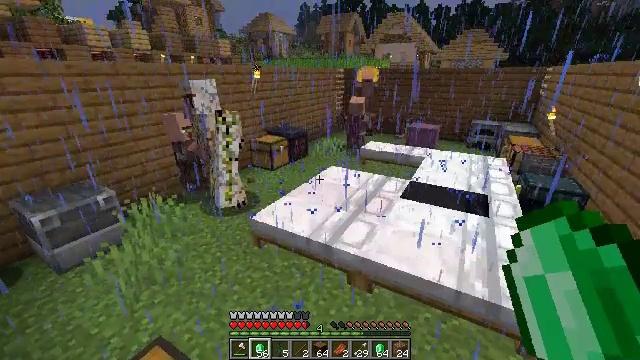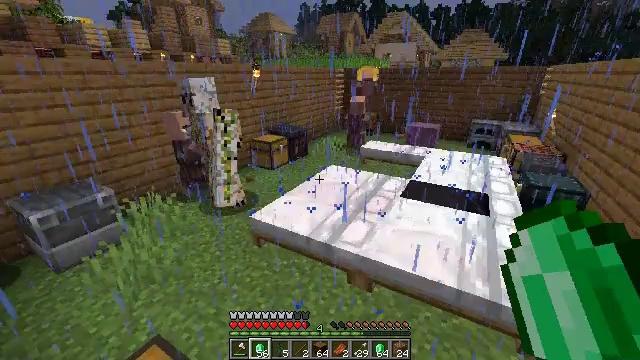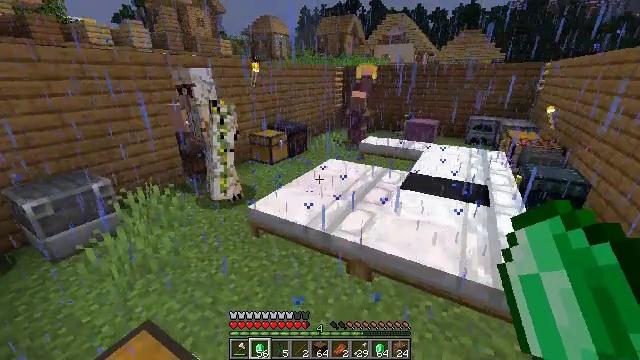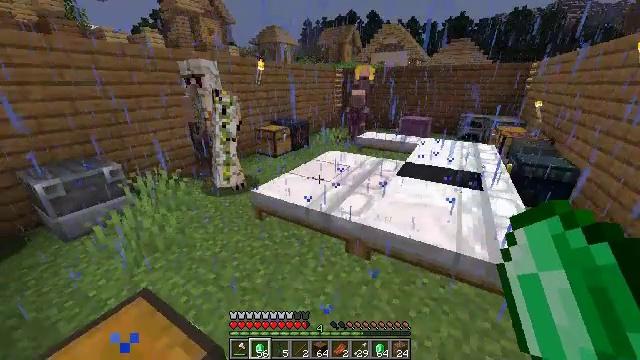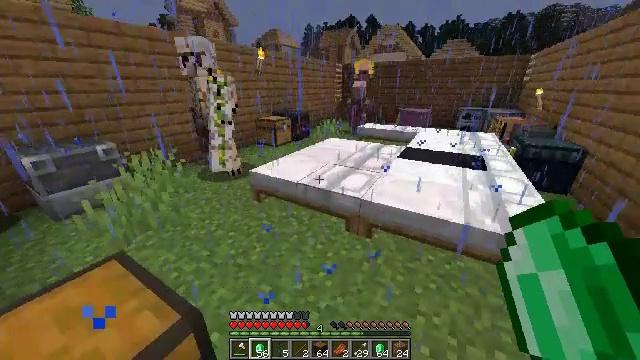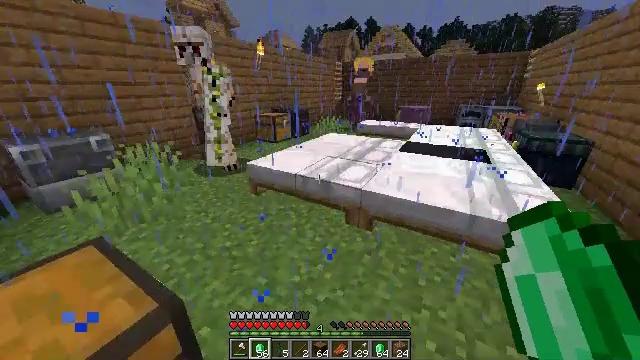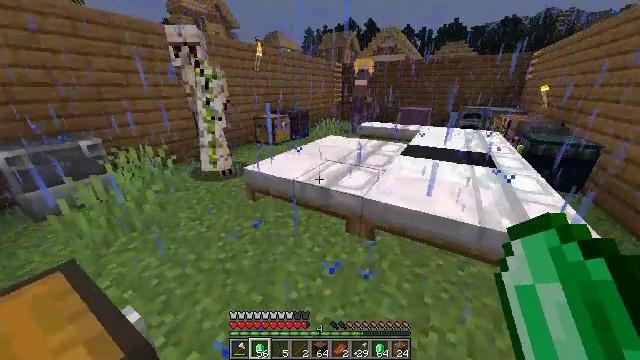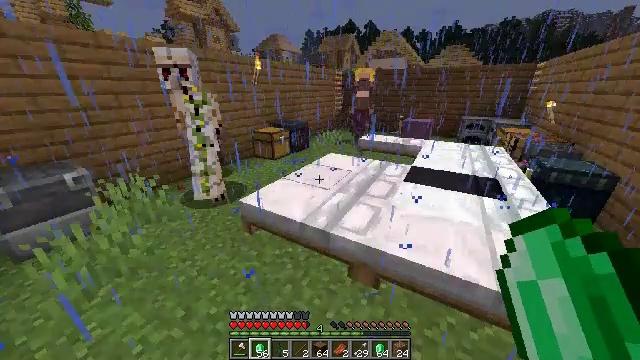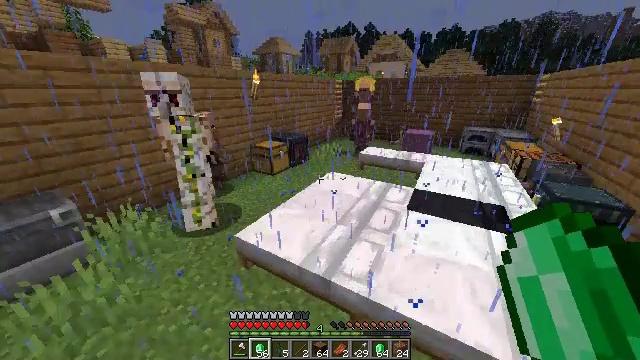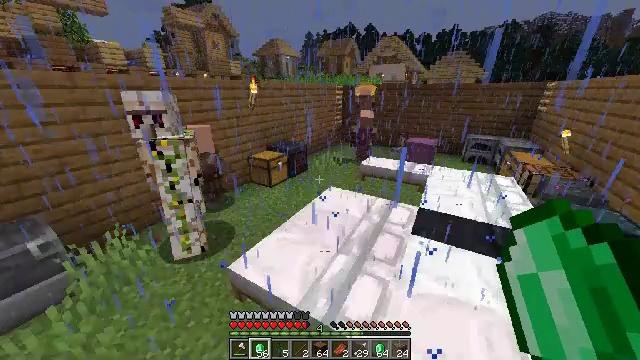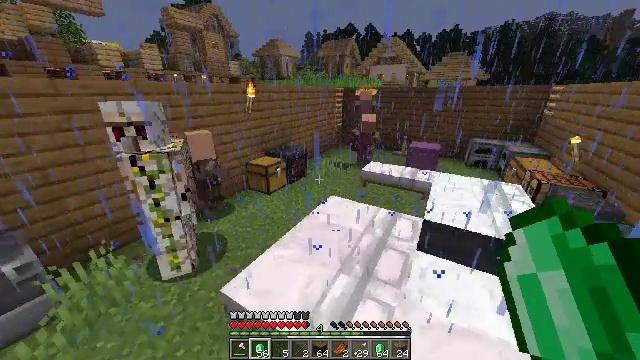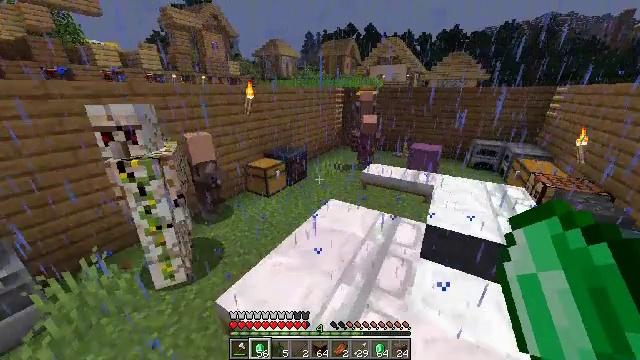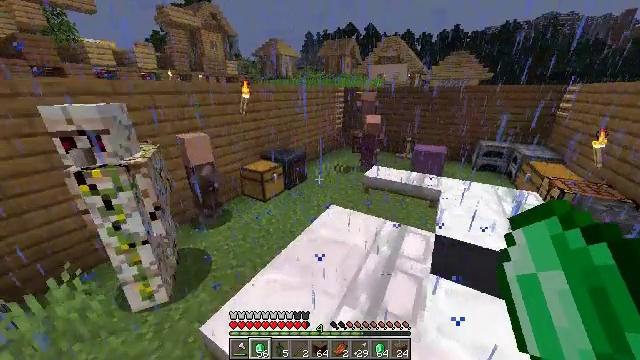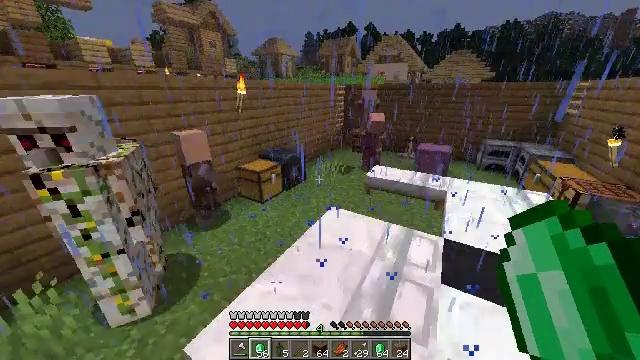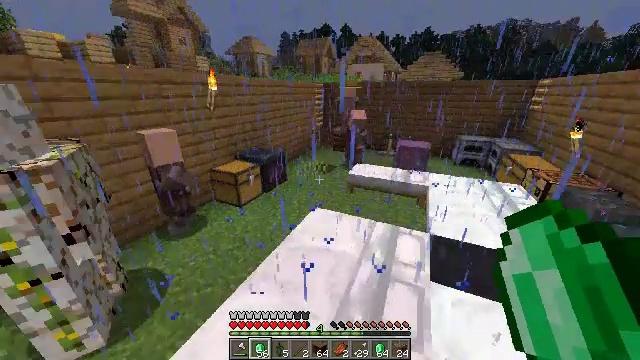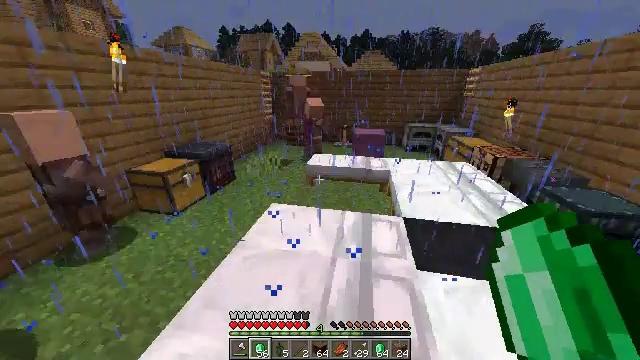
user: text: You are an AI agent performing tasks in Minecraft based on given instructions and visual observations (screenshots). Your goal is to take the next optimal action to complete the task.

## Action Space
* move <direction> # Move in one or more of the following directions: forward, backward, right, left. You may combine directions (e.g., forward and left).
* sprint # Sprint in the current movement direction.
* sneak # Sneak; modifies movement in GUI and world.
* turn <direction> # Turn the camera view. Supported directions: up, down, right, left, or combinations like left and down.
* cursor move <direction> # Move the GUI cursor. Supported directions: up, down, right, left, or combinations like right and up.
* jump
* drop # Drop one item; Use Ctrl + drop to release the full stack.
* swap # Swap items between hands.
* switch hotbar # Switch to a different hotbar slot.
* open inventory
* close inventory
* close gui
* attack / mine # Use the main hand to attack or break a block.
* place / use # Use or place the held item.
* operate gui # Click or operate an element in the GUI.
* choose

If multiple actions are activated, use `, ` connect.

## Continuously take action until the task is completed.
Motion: motion action
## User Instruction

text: Acquire an ender pearl.
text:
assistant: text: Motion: move forward, sprint, jump
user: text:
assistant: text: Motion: move forward, sprint, jump
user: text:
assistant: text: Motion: move forward, sprint, jump
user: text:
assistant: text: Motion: move forward, sprint, jump
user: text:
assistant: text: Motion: move forward, sprint, jump
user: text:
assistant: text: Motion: move forward, sprint, jump
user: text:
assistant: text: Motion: move forward, sprint, jump
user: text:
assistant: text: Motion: move forward, sprint, jump
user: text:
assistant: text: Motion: move forward, sprint, jump
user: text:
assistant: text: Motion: move forward, sprint, jump
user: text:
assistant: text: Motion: move forward, sprint, jump
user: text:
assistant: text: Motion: move forward, sprint, jump
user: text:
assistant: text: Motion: move forward, sprint, jump
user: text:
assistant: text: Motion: move forward, sprint, turn right, jump
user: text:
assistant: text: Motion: move forward, sprint, turn right, jump
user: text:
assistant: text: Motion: move forward, sprint, turn right, jump
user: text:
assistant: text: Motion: move forward, sprint, jump
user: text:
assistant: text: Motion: move forward, sprint, jump
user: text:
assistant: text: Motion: move forward, sprint, jump
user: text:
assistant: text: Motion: move forward, sprint, jump
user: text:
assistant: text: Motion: move forward, sprint, jump
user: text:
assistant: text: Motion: move forward, sprint, jump
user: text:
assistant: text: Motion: move forward, sprint
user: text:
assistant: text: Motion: move forward, sprint
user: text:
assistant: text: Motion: move forward, sprint
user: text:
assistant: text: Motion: move forward, sprint, turn right and up
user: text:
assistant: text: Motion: move forward, sprint, turn right and up
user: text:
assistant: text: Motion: move forward, sprint, turn right and up
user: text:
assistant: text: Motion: move forward, sprint, turn right and up
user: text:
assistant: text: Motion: move forward